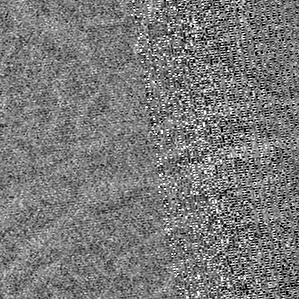
Label: frost